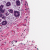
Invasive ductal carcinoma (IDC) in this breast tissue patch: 0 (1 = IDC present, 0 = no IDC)